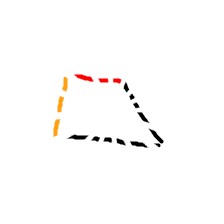
Shape: trapezoid